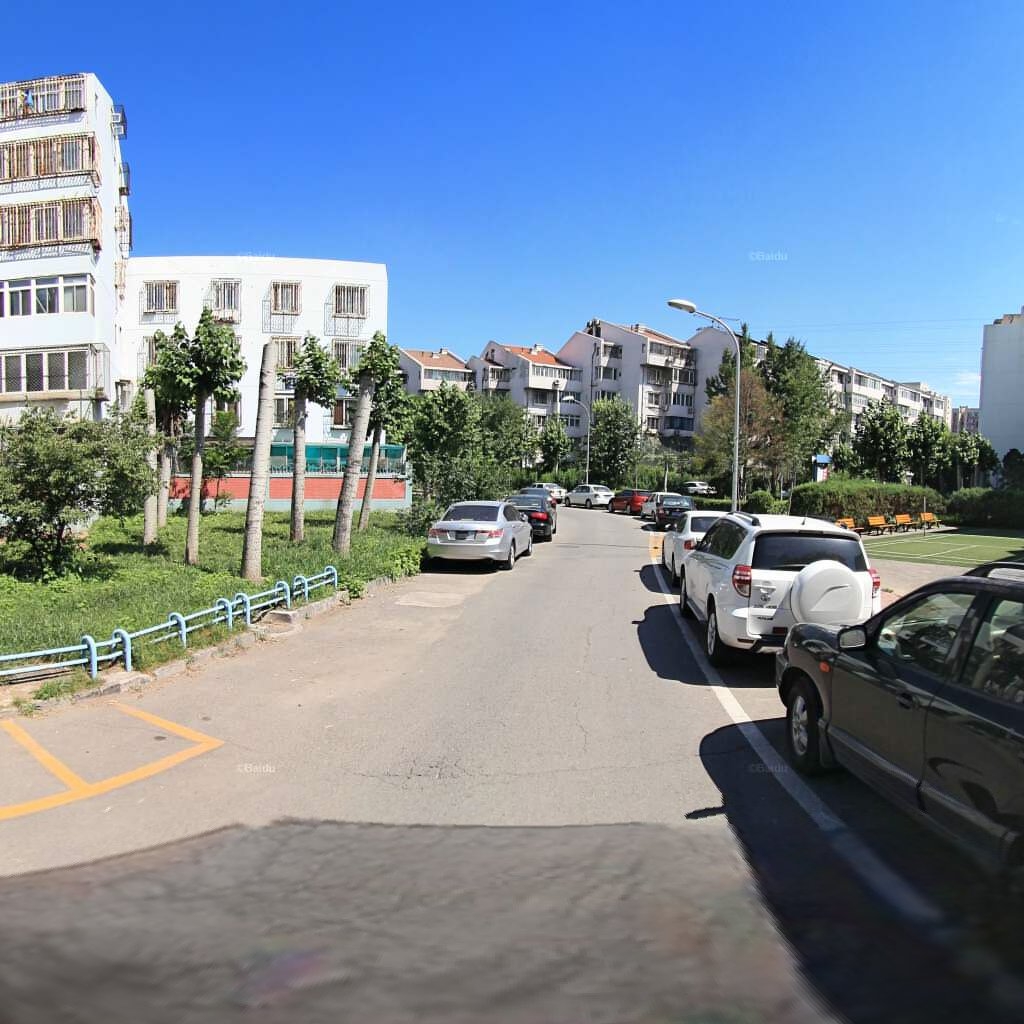
Region: Haidian
Road damage annotations: transverse crack, alligator crack, longitudinal crack, longitudinal crack, longitudinal crack